Current action and preconditions to check: trajectory_clear

Your task: For each precondition in the list above, predict whether it will hold at this action.

Consider the current scene as observed from the mobile robot's camera, and analyze the predicted future states of all dynamic agents (e.g., people, animals, vehicles, or any moving entities) within the NEXT SECOND.

IMPORTANT: Only answer "very likely" if you are absolutely certain—based on strong, clear evidence—that a dynamic agent will violate the precondition in the predicted future state. Do NOT answer "very likely" for unlikely, ambiguous, or low-probability risks.

Ask yourself for each precondition: Is there a high probability, with clear and convincing evidence, that the predicted future states of any dynamic agent will interfere with the predicted future state of the currently executing action within the NEXT SECOND, causing that precondition to fail?

Assess the risk level based on these predictions. Use "likely" or "very likely" if motions create a clear risk of interference.

Use "neutral" or "improbable" if agents are nearby but their predicted paths are clearly diverging or non-conflicting.

Failure Risk Categories: "very improbable", "improbable", "neutral", "likely", "very likely"

Answer Format: Output ONLY the probability_of_failure value from these categories: "very improbable", "improbable", "neutral", "likely", "very likely"

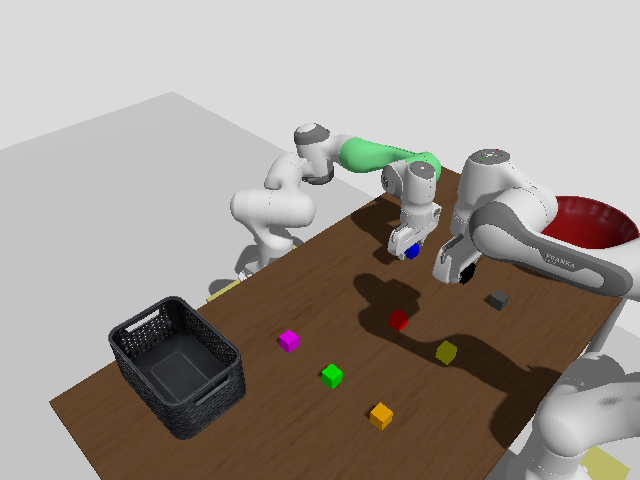

Answer: very improbable